Question: I have a 'tabPanel' repeated using a 'for' loop as the contents are repeated.
The problem is that most likely incorrect placement of the 'for' loop. Results in no-sub menu being created with random text being displayed "tab-1810-1"
'ui.R'
'''
library(shiny)
shinyUI(navbarPage("Nav Bar Title",
navbarMenu("Nav Bar Sub-title",
lapply(1:2, function(v) {
tabPanel(criteria[v],
fluidRow(
)
)
})
)
))
'''
Illustration of the sub-menu:

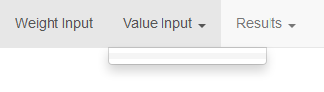
Answer: You need to use 'do.call' in this case to pass all the tabs to the 'navbarMenu':
'''
library(shiny)
criteria <- c("test1","test2")
tabs <- lapply(1:2, function(v) {
tabPanel(criteria[v],
fluidRow(
)
)
})
ui <-shinyUI(navbarPage("Nav Bar Title",
do.call(navbarMenu,c("title",tabs))
)
)
server <- function(input, output) {}
shinyApp(ui,server)
'''